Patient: sex M, age 44
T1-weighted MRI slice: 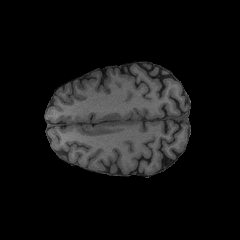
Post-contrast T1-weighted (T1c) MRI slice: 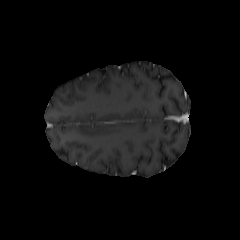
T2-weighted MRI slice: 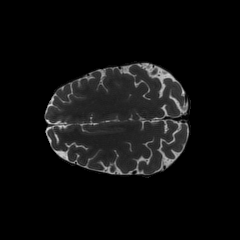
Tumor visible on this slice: no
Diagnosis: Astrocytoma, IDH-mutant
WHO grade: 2